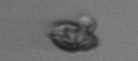
Label: Dinophyceae